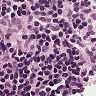
Metastatic tissue present: no